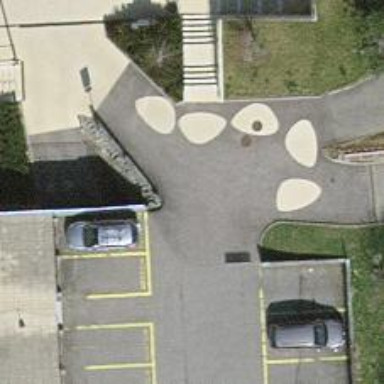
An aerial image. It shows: Parking aisle designated as service road.